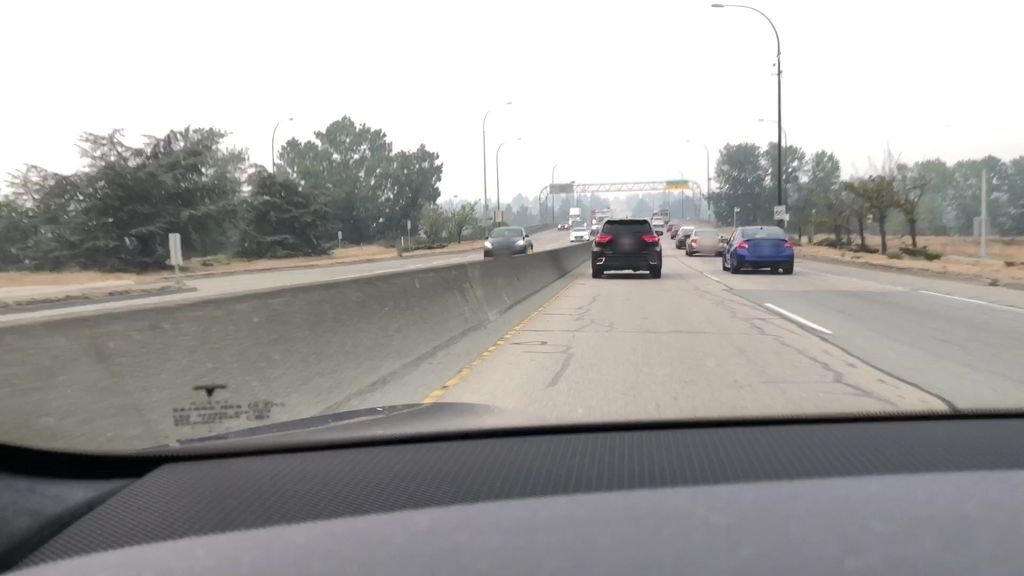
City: vancouver